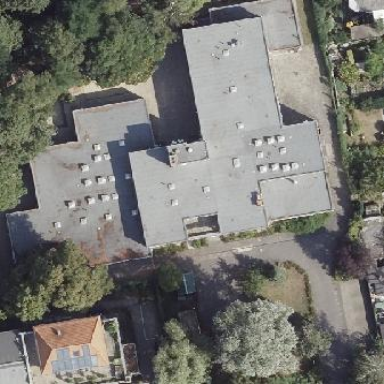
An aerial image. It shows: Kindergarten building.